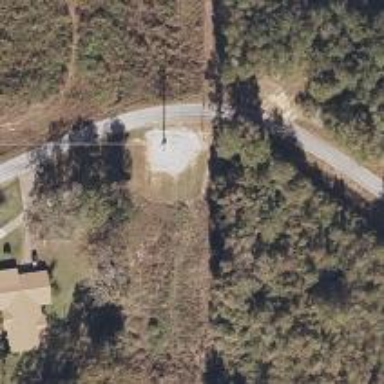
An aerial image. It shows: Power pole.